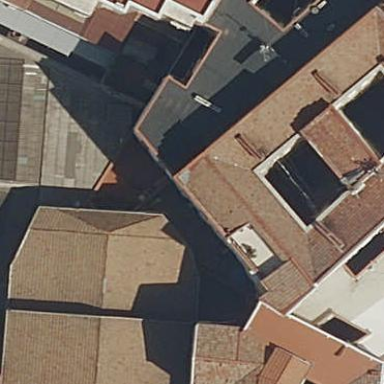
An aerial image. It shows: Part of building.